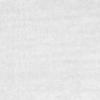
Label: no_change